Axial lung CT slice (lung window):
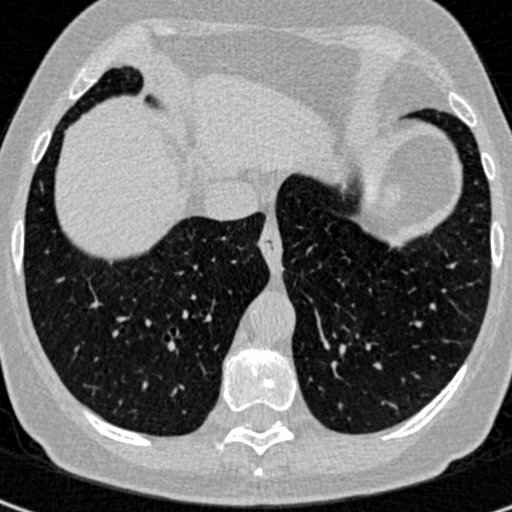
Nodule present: no